Interaction volume radius: 10 \u00c5
Interaction volume height: 20 \u00c5
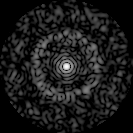
Disorder parameter: 0.8236